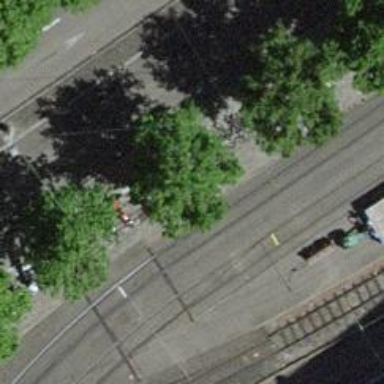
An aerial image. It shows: Bicycle parking area.